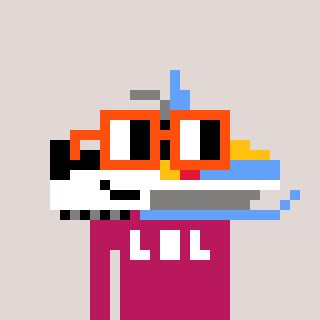
a pixel art character with square orange glasses, a snowmobile-shaped head and a darkpink-colored body on a warm background